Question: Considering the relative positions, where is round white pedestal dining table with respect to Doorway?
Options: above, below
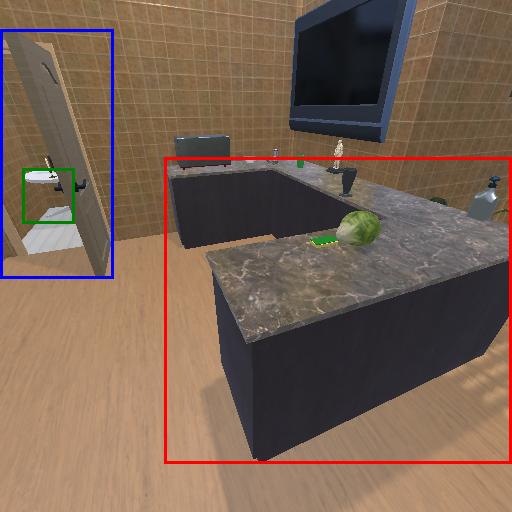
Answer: above